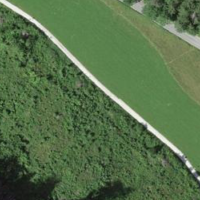
EUNIS habitat code: 41
Species observed at this site:
Lamium maculatum
Ajuga genevensis